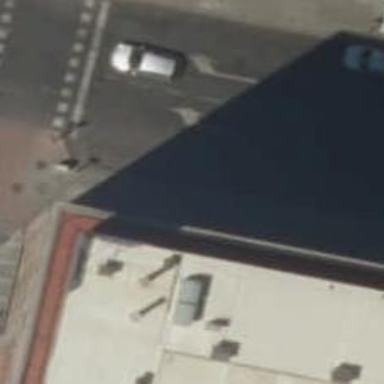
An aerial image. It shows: Taxi stand.